Question: I'm having trouble with result rendered by <URL> example from extjs4
the columns are rendered correctly but the line is not, notice in the picture how i need to have 4 while its drawed in the 0 xpoint also the second plot is supposed to be 5 when its draw in 2:

here is my code:
'''
panel3 = Ext.create('widget.panel', {
width: 600,
height: 200,
frame: false,
renderTo: 'line',
layout: 'fit',
items: {
xtype: 'chart',
animate: false,
store: storeline,
insetPadding: 20,
gradients: [{
angle: 90,
id: 'bar-gradient',
stops: {
0: {
color: '#99BBE8'//C12283
},
70: {
color: '#77AECE'
},
100: {
color: '#77AECE'
}
}
}],
axes: [{
type: 'Numeric',
minimum: 0,
maximum: 10,
position: 'left',
fields: ['data1'],
title: false,
grid: true,
label: {
renderer: Ext.util.Format.numberRenderer('0,0'),
font: '10px Arial'
}
}, {
type: 'Category',
position: 'bottom',
fields: ['name'],
title: false,
grid: true,
label: {
font: '11px Arial',
rotate: {
degrees: 300
}
}
}],
series: [{
type: 'column',
axis: 'left',
xField: 'name',
yField: 'data1',
display: 'over',
style: {
fill: 'url(#bar-gradient)',
'stroke-width': 30
} ,
markerConfig: {
type: 'circle',
size: 4,
radius: 4,
'stroke-width': 20,
fill: '#38FFFF',
stroke: '#38B8BF'
}
},
{
type: 'line',
axis: 'left',
xField: 'name',
yField: 'data2',
tips: {
trackMouse: true,
width: 110,
height: 25,
//baseCls: 'customtip', //bodyStyle: 'background:#6cc; ',
renderer: function (storeItem, item) {
this.setTitle(storeItem.get('name') + ' : ' + storeItem.get('data2'));
}
},
style: {
fill: '#18428E',
stroke: '#18428E',
'stroke-width': 3
},
markerConfig: {
type: 'circle',
size: 5,
radius: 5,
'stroke-width': 0,
fill: '#18428E',
stroke: '#18428E'
}
}]
}
});
'''
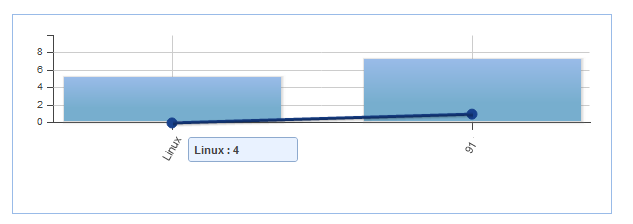
Answer: In your axis definition try changing
'''
fields: ['data1'],
'''
to
'''
fields: ['data1', 'data2'],
'''
Also verify that the data being loaded into the data2 field is an actual integer. ExtJs might be reading it as a string and therefore is unable to match it with a value on the left axis.